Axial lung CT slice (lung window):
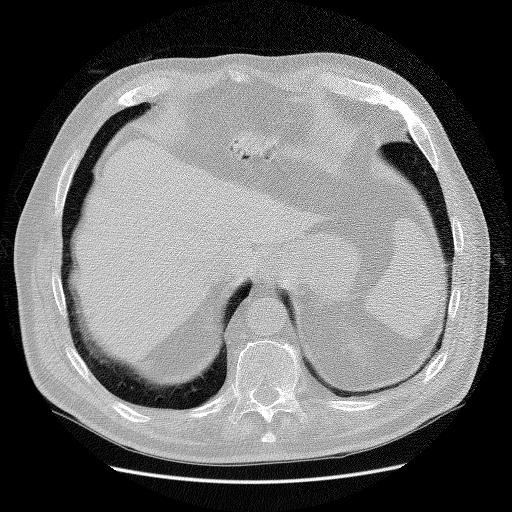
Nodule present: no